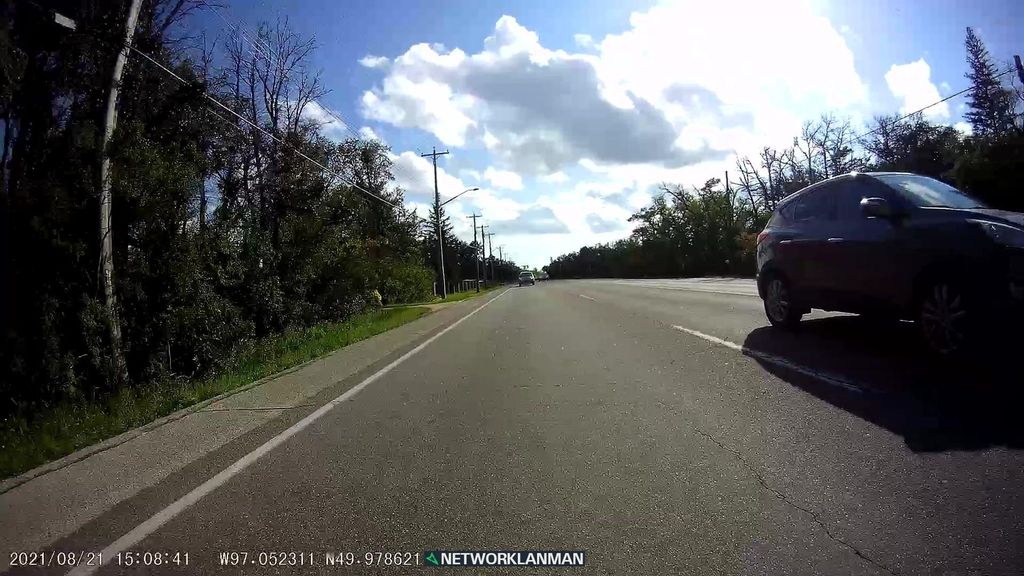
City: winnipeg